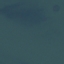
Label: SeaLake